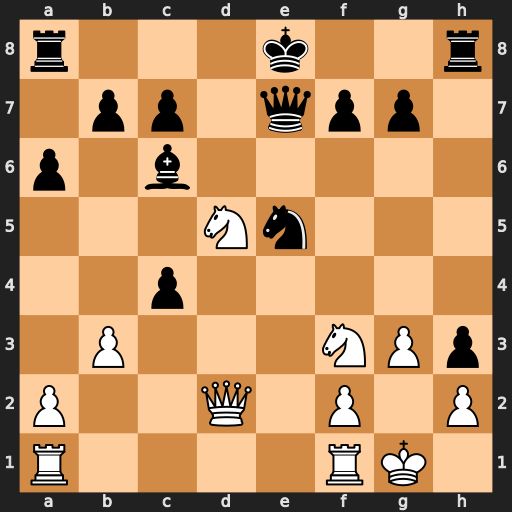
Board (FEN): r3k2r/1pp1qpp1/p1b5/3Nn3/2p5/1P3NPp/P2Q1P1P/R4RK1
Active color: w
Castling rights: kq
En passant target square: -
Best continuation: Nxe5 Bxd5 Qxd5